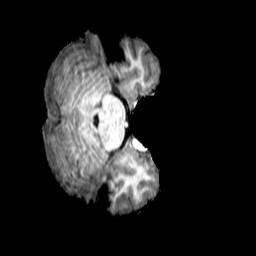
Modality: T1w
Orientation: axial